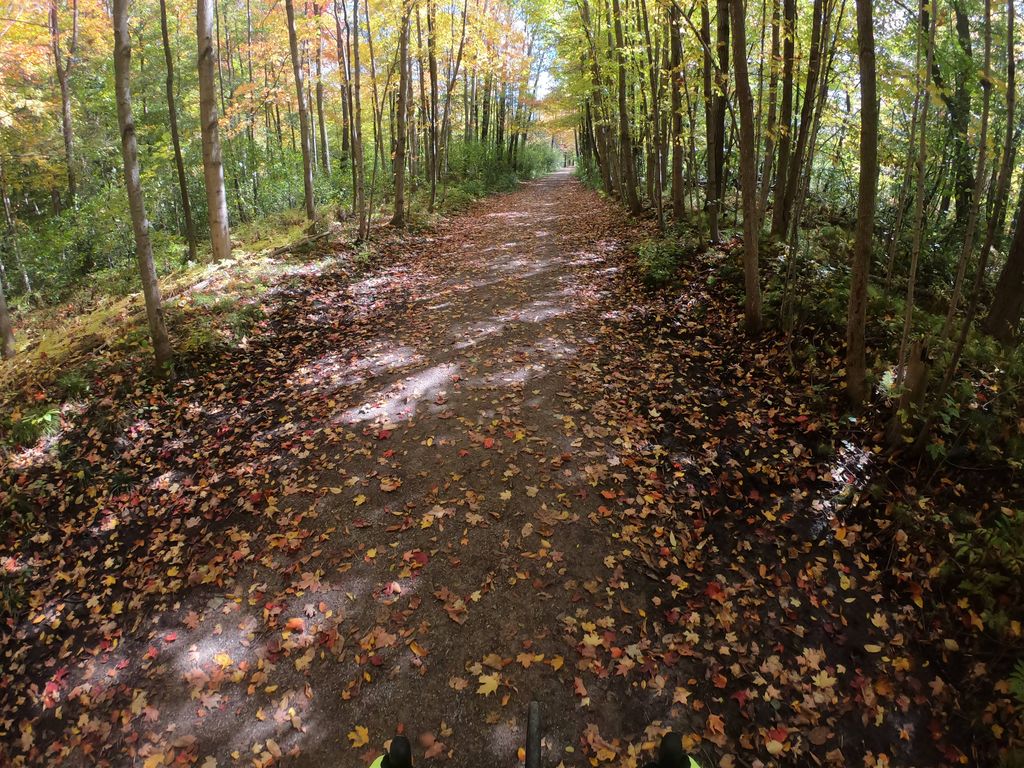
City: kitchener-waterloo